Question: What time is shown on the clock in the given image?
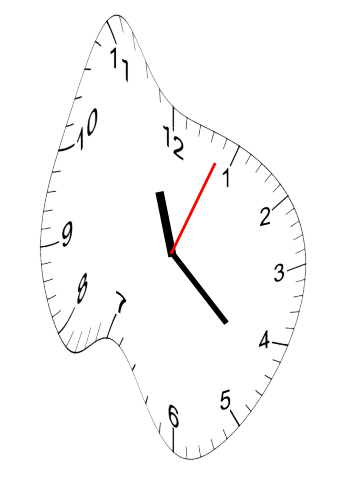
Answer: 11:22:04